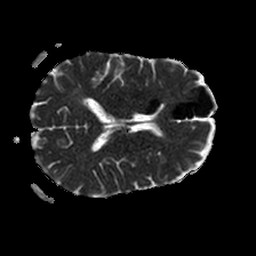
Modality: ADC
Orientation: axial
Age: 59
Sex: male
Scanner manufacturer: philips
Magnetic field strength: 1.5 T
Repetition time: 3.4 s
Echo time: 0.06922 s